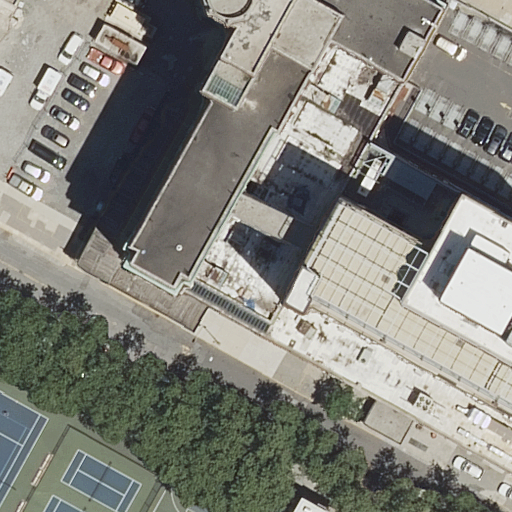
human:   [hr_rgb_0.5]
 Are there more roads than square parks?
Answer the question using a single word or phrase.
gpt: yes

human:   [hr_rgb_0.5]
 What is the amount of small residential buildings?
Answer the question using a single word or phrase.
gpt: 1

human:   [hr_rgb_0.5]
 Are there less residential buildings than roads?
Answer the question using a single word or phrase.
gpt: no

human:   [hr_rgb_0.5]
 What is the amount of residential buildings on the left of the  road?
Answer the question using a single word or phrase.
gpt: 1

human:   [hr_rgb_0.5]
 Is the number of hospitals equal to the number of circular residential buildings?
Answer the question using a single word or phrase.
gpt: no

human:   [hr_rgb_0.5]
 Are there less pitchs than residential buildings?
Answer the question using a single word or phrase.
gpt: no

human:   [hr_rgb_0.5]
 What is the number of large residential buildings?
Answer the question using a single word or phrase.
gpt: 2

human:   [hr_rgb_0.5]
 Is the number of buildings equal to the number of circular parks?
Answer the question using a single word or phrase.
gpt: no

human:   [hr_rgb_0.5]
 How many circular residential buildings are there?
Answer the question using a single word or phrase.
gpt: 0

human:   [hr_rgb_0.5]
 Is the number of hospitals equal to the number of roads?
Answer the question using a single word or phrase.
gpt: yes

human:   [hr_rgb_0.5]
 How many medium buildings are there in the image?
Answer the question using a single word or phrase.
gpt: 1

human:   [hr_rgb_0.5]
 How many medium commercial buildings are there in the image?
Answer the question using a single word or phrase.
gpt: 0

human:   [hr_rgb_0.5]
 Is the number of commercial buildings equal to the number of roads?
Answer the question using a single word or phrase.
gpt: no

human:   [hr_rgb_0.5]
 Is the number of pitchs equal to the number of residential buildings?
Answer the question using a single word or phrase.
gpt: yes

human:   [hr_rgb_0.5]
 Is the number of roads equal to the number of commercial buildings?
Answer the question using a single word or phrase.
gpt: no

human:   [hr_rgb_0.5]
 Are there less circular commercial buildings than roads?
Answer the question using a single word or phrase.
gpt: yes

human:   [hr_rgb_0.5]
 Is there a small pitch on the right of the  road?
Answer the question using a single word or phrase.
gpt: no

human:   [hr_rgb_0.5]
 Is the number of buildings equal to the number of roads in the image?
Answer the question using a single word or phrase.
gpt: no

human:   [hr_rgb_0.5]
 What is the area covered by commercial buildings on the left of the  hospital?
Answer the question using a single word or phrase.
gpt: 0m2

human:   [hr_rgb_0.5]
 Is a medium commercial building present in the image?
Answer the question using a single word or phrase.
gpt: no

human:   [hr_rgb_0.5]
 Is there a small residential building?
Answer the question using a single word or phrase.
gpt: yes

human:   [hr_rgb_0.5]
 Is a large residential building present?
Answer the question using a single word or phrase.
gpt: yes

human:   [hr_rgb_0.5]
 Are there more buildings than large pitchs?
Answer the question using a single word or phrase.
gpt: yes

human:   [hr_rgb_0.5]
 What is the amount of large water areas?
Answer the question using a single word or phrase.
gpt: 0

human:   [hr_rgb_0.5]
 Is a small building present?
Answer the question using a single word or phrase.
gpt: yes

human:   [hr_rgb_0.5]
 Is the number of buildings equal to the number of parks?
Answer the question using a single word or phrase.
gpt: no

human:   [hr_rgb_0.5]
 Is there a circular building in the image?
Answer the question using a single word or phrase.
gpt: no

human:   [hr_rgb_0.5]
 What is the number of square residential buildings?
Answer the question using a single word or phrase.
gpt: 0

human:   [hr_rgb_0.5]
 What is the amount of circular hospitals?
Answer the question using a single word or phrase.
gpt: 0

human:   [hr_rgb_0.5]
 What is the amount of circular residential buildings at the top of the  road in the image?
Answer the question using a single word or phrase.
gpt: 0

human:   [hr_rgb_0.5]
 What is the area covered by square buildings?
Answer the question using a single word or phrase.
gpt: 0m2

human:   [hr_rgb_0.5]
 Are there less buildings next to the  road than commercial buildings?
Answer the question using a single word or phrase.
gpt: no

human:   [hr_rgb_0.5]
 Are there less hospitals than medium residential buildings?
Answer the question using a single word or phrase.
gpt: no

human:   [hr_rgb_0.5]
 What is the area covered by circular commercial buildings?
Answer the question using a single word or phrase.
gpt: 0m2

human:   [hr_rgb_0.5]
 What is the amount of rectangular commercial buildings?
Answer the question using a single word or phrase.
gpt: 0

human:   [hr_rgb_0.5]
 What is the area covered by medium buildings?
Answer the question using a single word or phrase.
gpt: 327m2